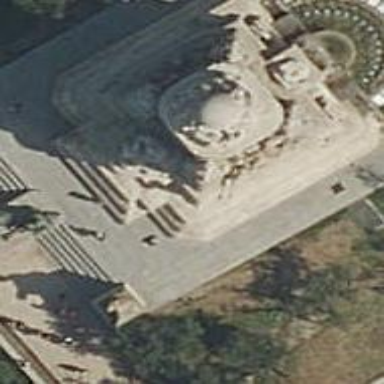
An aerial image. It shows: Statue is seen in the image.